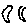
Label: moon